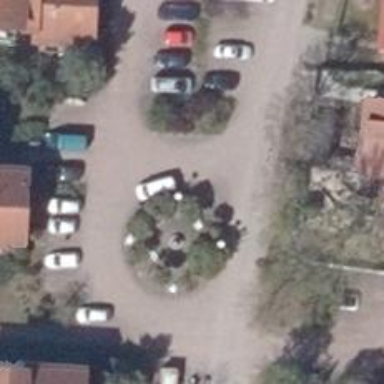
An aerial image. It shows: Beautiful fountain.